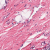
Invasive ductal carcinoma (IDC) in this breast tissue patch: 0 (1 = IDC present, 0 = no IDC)